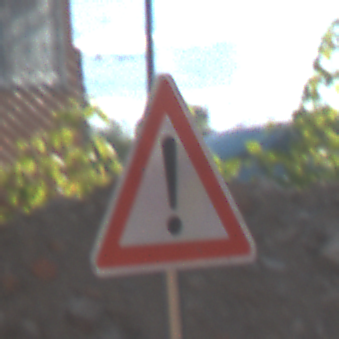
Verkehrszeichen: Gefahrenstelle
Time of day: MorningAfternoon
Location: Outdoor (Suburban)
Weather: PartlyCloudy
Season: NotSpecified
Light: Natural